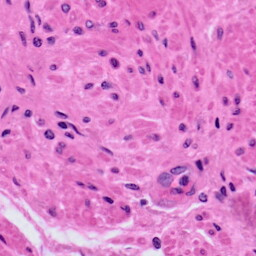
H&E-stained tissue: Prostate